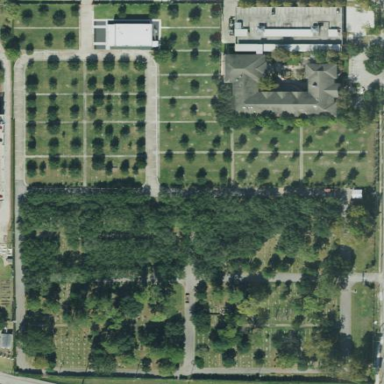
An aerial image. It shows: Cemetery or graveyard.